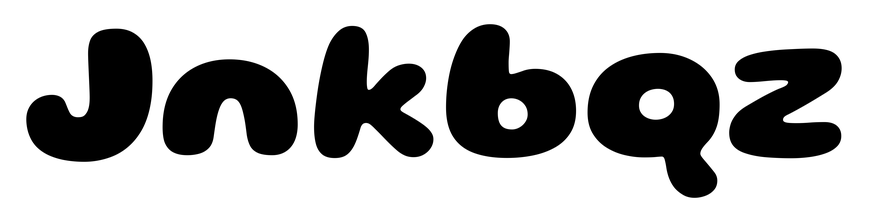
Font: Gluten_ExtraBold